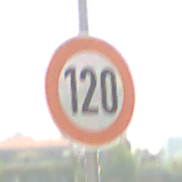
Verkehrszeichen: Geschwindigkeit120
Umgebung: Outdoor, Suburban
Tageszeit: MorningAfternoon
Wetter: Clear
Licht: Natural
Jahreszeit: NotSpecified
Kontrast: HighContrast